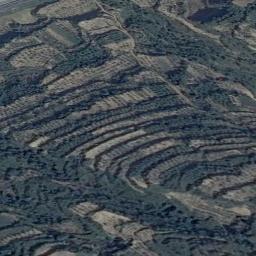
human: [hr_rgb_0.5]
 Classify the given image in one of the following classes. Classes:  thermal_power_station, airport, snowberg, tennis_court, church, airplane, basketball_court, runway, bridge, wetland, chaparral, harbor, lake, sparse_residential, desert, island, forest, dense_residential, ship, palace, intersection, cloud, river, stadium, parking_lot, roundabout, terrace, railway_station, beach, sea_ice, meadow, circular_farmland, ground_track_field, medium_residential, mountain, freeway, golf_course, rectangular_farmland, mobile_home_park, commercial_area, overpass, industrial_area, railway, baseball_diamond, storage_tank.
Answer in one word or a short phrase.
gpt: terrace